【题型】填空题　【知识点】平面几何　【难度】easy
如图, 矩形 $ABCD$ 与圆心在 $AB$ 上的 $\odot O$ 交于点 $G, B, F, E$, $GB = 5$, $EF = 4$, 那么  AD = \_\_\_.

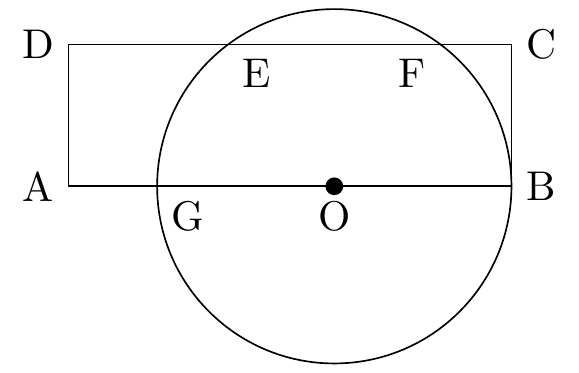
【解答】
解：
如图, 连接 $OF$, 过点 $O$ 作 $OH \perp EF$, 垂足为 $H$,

则 $EH = FH = \frac{1}{2} EF = 2$,

$\because GB = 5$,

$\therefore OF = OB = \frac{5}{2}$。

在 $\triangle OHF$ 中, 由勾股定理得

$OH = \sqrt{\left(\frac{5}{2}\right)^2 - 2^2} = \frac{3}{2}$。

$\because$ 四边形 $ABCD$ 是矩形,

$\therefore$ 四边形 $AOHD$ 也是矩形,

$\therefore AD = OH = \frac{3}{2}$,

故答案为：$\frac{3}{2}$．
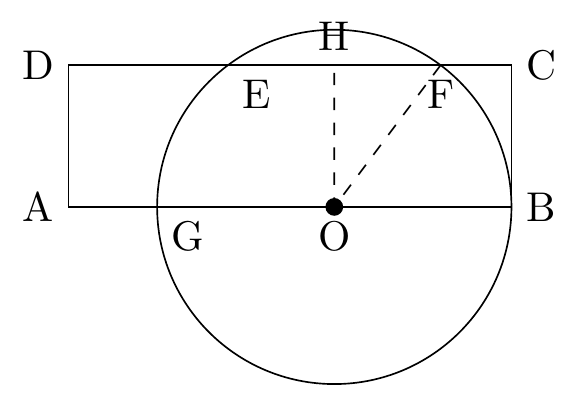